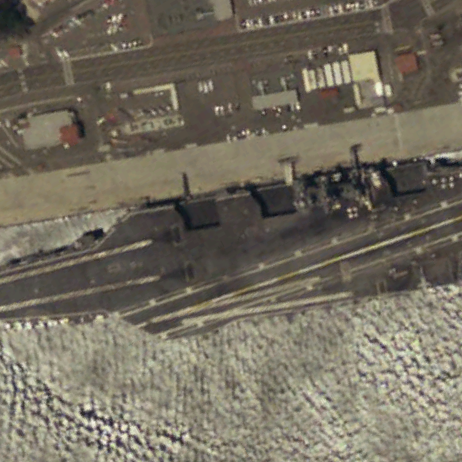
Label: Nimitz-class_aircraft_carrier